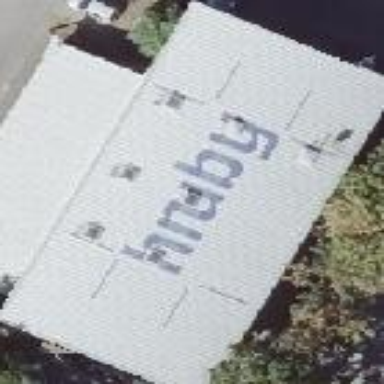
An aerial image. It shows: Commercial building.